This continuous-wavelet-transform scalogram was computed from a bearing vibration snapshot. Diagnose the bearing from this image, choosing from: normal, inner_race, outer_race, ball.
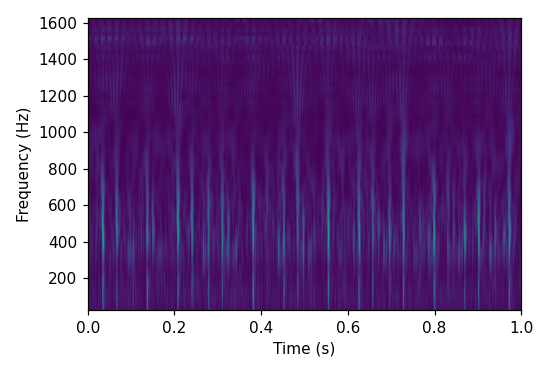
Answer: inner_race